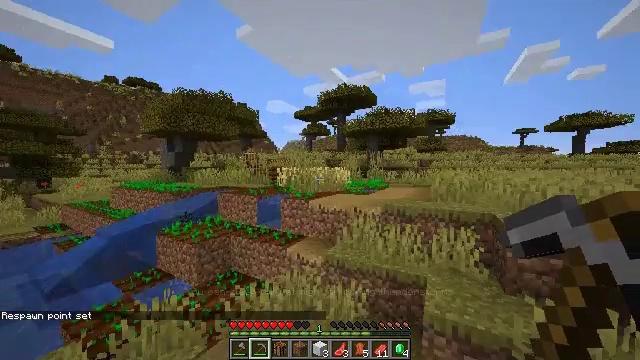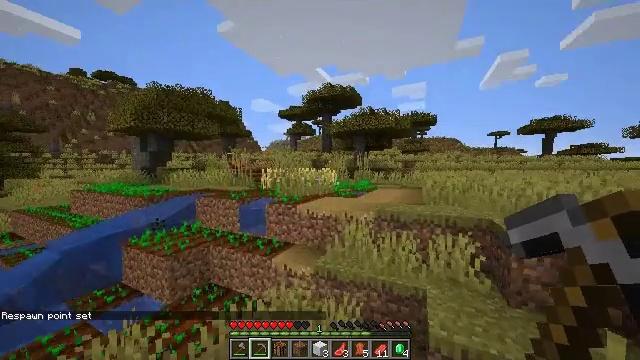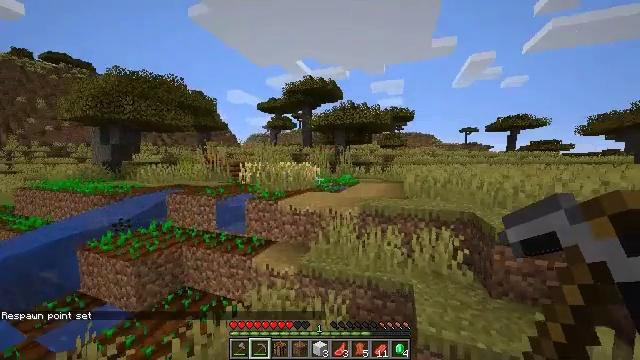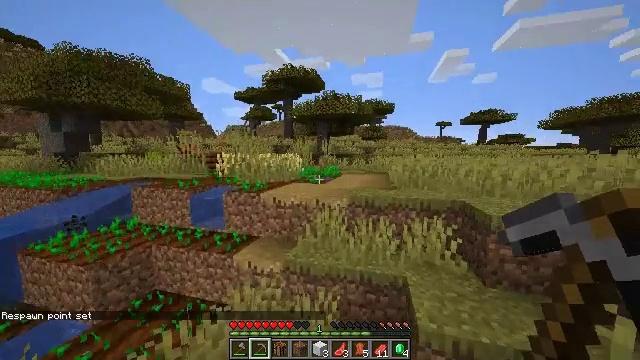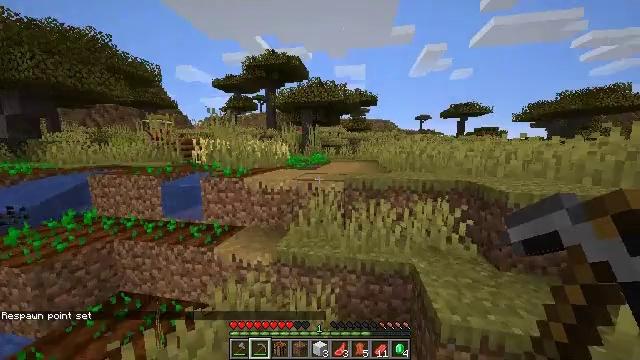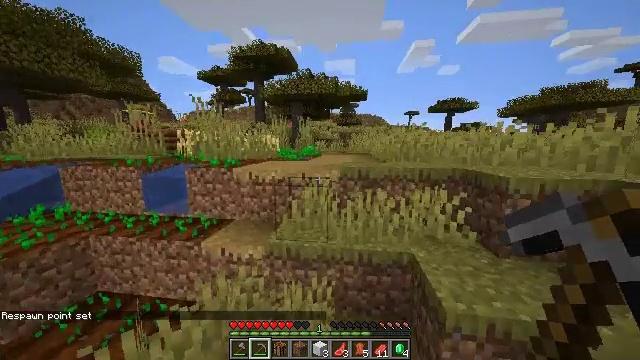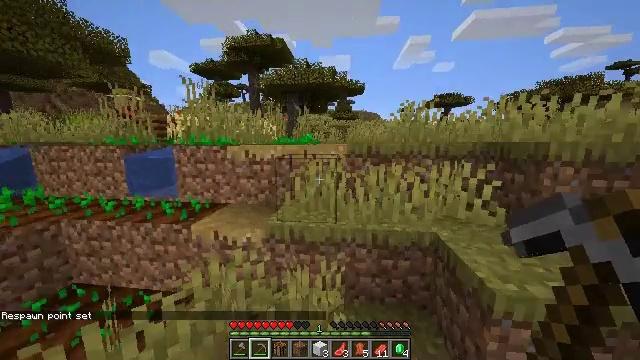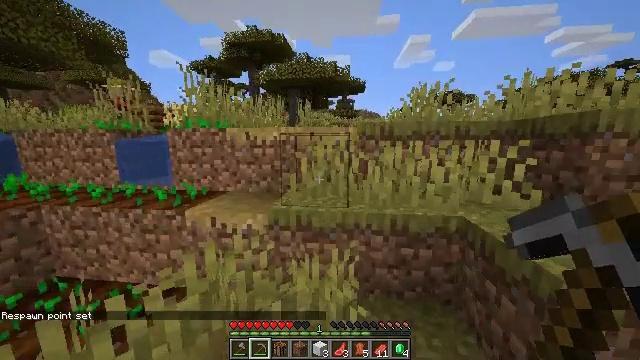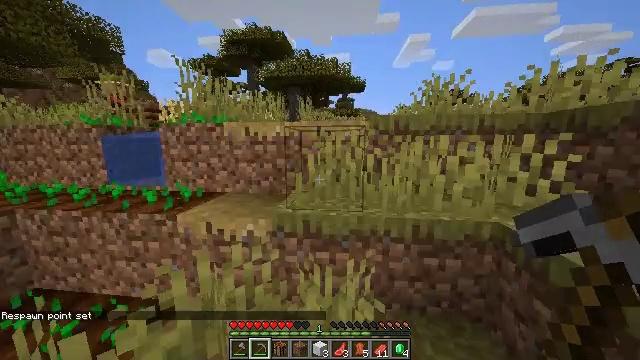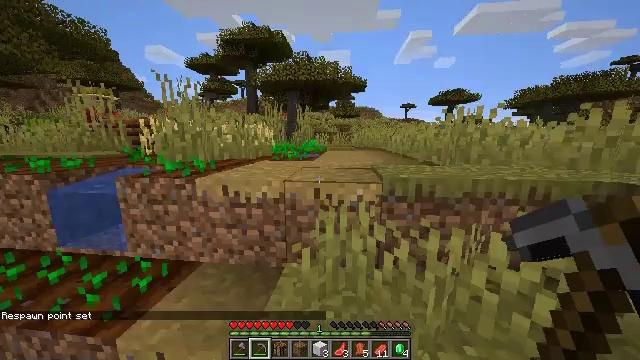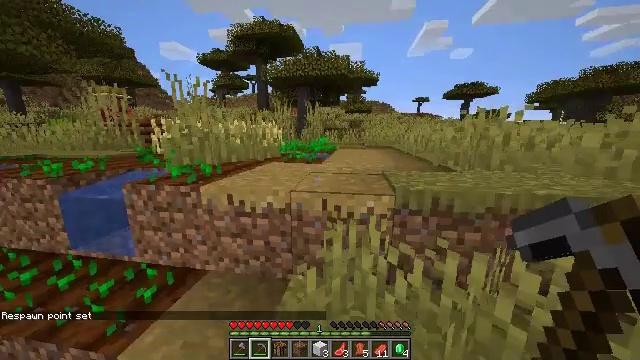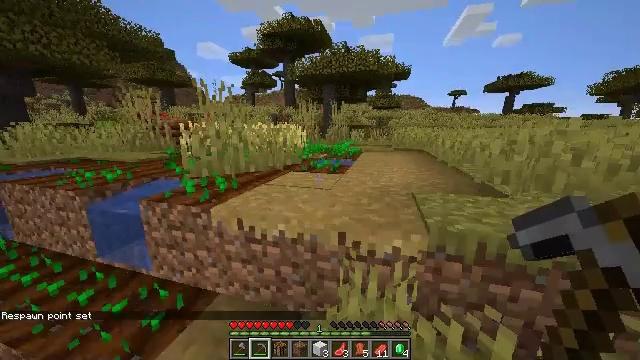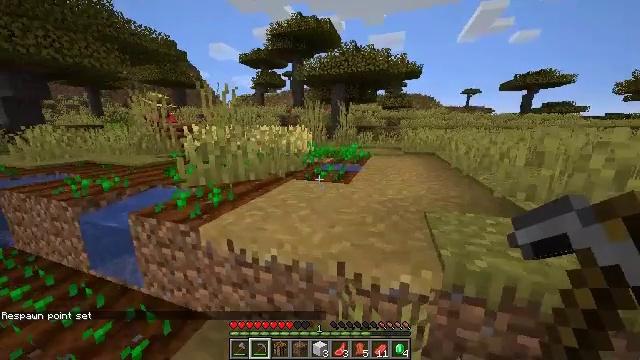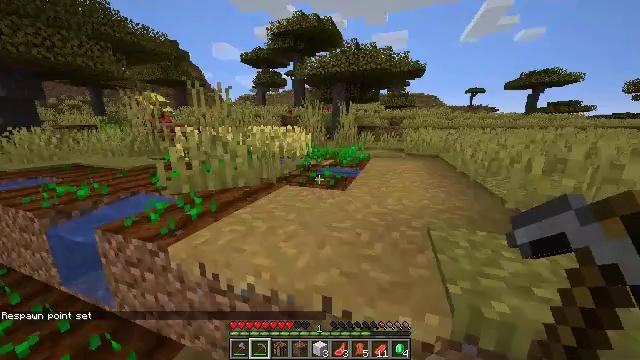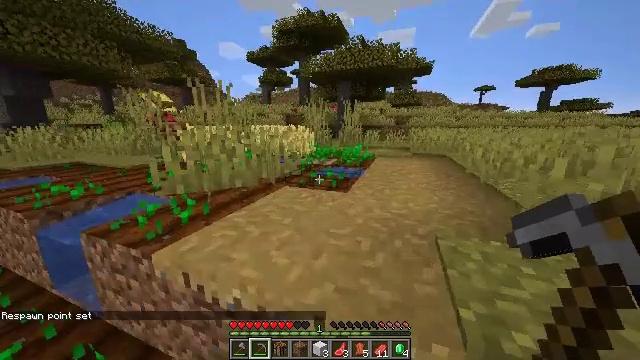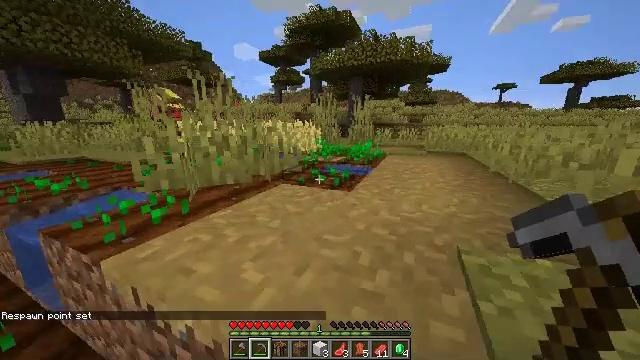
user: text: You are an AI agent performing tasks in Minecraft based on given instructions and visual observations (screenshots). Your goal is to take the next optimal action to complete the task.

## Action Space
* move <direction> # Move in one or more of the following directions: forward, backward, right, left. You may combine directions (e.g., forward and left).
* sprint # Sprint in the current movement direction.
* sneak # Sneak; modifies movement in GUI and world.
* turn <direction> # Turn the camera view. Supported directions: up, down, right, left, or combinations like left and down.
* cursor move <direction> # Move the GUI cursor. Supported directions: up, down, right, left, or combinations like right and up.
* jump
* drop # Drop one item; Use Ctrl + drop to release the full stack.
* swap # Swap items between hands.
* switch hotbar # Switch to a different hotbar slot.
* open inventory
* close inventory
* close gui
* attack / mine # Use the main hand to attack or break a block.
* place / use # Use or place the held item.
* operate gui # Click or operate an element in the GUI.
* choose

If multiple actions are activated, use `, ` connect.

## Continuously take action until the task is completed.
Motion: motion action
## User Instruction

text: Clear away tall grass.
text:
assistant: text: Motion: move forward, turn right, jump
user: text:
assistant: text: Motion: move forward, turn right and down, jump
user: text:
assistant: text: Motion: move forward, turn right and down, jump
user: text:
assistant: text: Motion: move forward, turn right and down, jump
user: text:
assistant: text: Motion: move forward, turn right and down, jump
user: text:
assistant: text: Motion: move forward, turn right, jump
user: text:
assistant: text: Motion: move forward, jump
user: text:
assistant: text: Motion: move forward and move right, jump
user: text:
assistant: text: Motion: move forward and move right, jump
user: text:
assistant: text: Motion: move forward and move right, turn left and down, jump
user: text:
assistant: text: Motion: move forward and move right, turn left and down, jump
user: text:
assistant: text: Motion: move forward and move right, turn left, jump
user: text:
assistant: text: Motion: move forward and move right, jump
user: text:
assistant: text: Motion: move forward, turn left, jump
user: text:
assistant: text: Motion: move forward, turn left, jump
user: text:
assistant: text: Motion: move forward, turn left, jump
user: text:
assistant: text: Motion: move forward, turn left, jump, switch to hotbar 4
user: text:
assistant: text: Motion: move forward, turn left, jump, switch to hotbar 4
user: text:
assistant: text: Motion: move forward, jump, switch to hotbar 4
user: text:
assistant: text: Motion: move forward, jump
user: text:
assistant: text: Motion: move forward, jump
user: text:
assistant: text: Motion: move forward, jump
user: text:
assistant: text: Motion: move forward, turn down, jump
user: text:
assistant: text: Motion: move forward, turn left and down, jump
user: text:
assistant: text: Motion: move forward, turn left and up, jump
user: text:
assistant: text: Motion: move forward, jump
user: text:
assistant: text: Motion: move forward, jump
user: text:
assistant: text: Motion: move forward, turn up
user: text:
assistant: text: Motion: move forward, turn left
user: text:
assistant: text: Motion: move forward